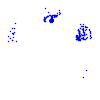
Particle: pion